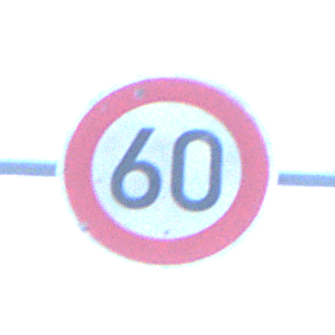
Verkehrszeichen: Geschwindigkeit60
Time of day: SunriseSunset
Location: Outdoor (Urban)
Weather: PartlyCloudy
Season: NotSpecified
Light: Natural